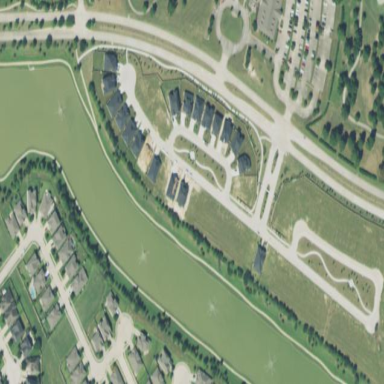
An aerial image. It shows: Retention basin filled with water.